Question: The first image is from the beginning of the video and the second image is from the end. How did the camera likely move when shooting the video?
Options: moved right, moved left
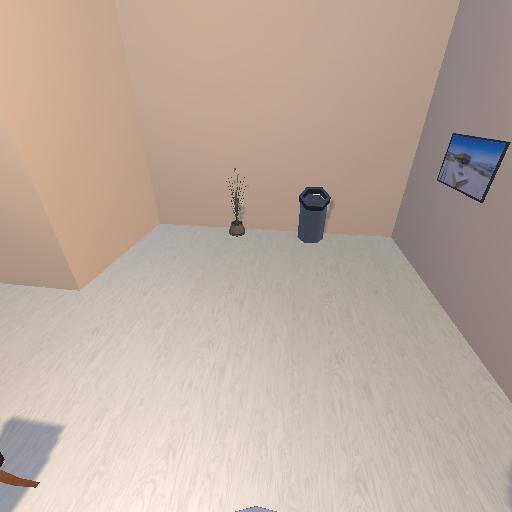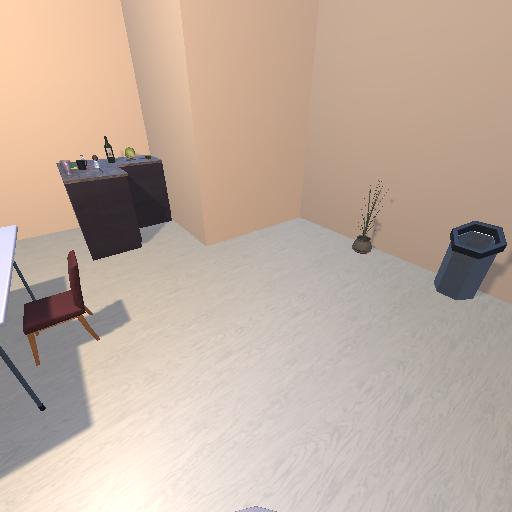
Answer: moved right